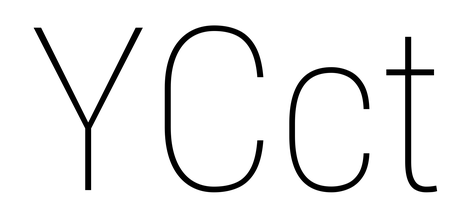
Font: Roboto_Condensed_Thin